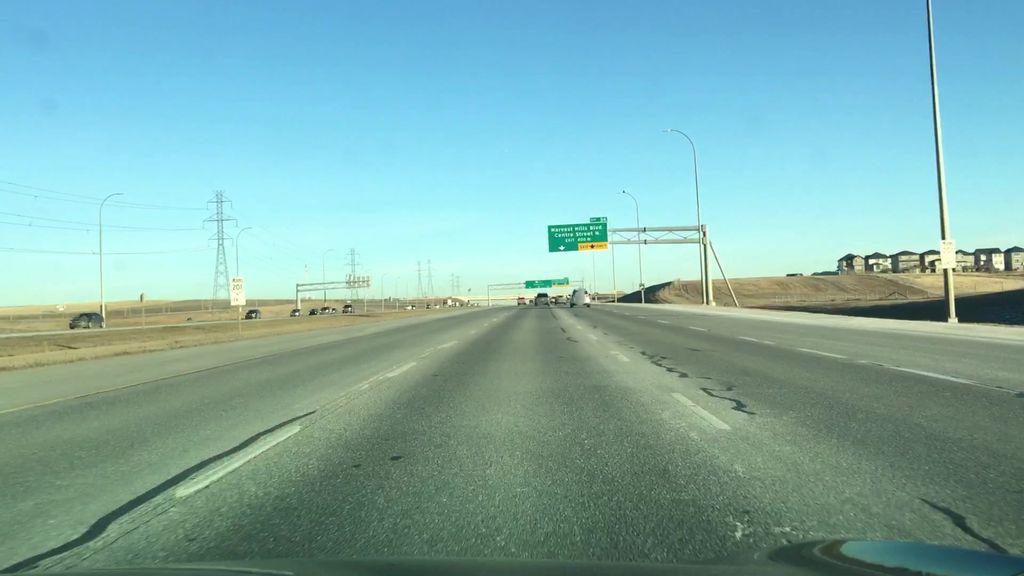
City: calgary